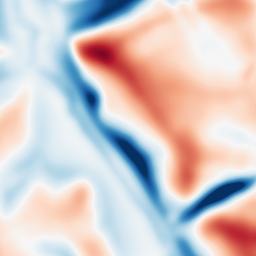
Category: multiscale
Decomposition family: dog
Decomposition parameters: sigma_low: 5
sigma_high: 20
Upsampling method: fft_zeropad
Upsampling parameters: scale: 4
Upsampling scale: 4